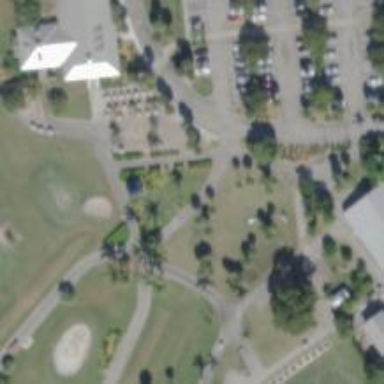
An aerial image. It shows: Path for golf carts.